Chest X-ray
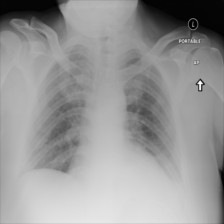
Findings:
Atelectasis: negative
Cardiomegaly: negative
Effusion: positive
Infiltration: negative
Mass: negative
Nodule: negative
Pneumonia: negative
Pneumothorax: negative
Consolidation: negative
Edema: negative
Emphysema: negative
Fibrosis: negative
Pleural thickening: negative
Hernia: negative